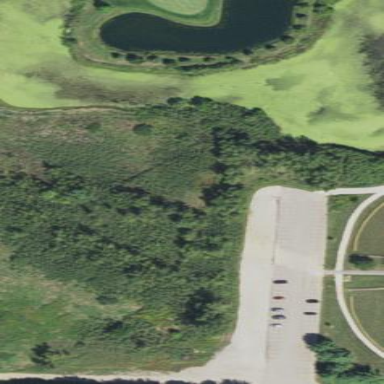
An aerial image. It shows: Unpaved parking area.